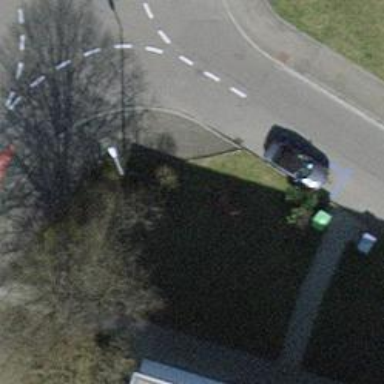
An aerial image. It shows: Kerb barrier.